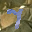
Label: 7